Aerial crown-view tile of a tropical tree (Barro Colorado Island, Panama), acquired 20250512:
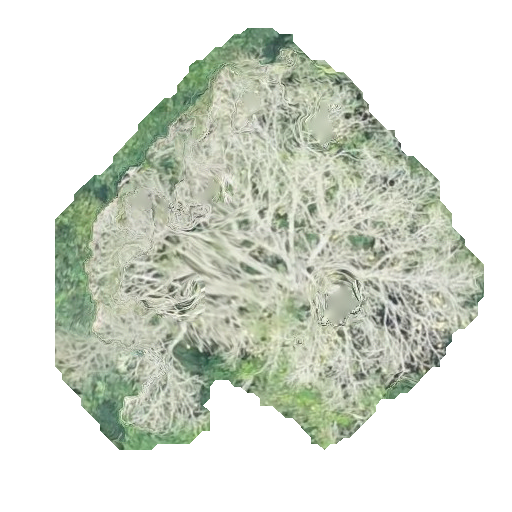
Species: Handroanthus guayacan
GBIF accepted scientific name: Handroanthus guayacan
Crown area: 179.906 m²